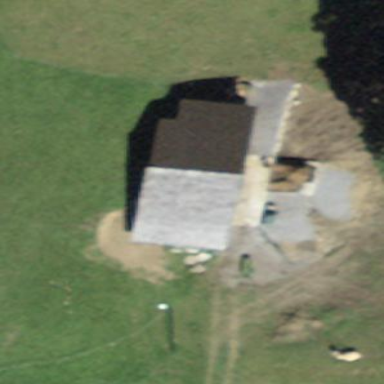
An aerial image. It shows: Rural barn.